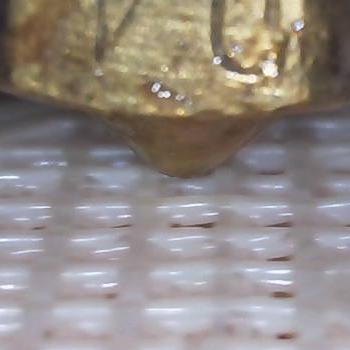
Flow rate: 56%